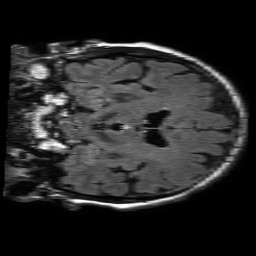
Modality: FLAIR
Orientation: coronal
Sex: male
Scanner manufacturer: philips
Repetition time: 11 s
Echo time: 0.125 s